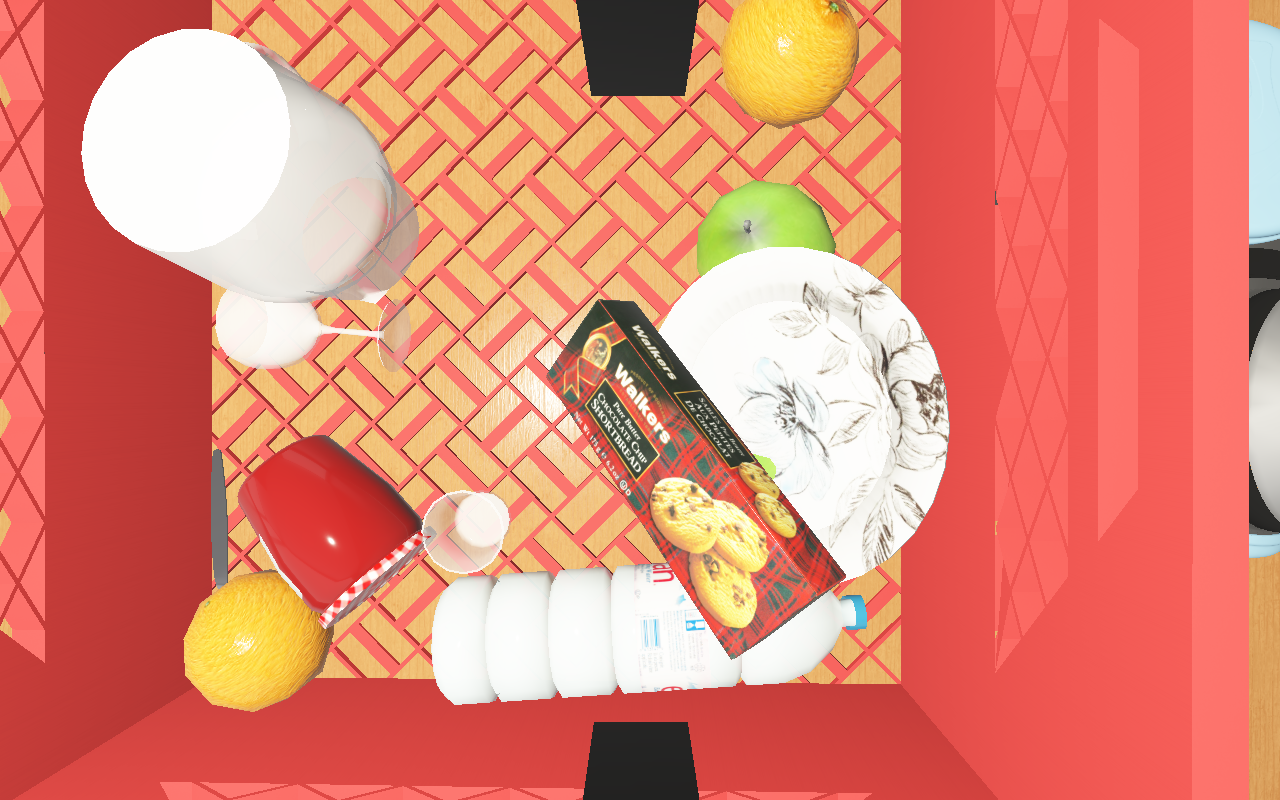
Objects in the scene:
water bottle
apple
apple
orange
spoon
plate
glass
wineglass
jam jar
cereal box
cereal box
biscuit box